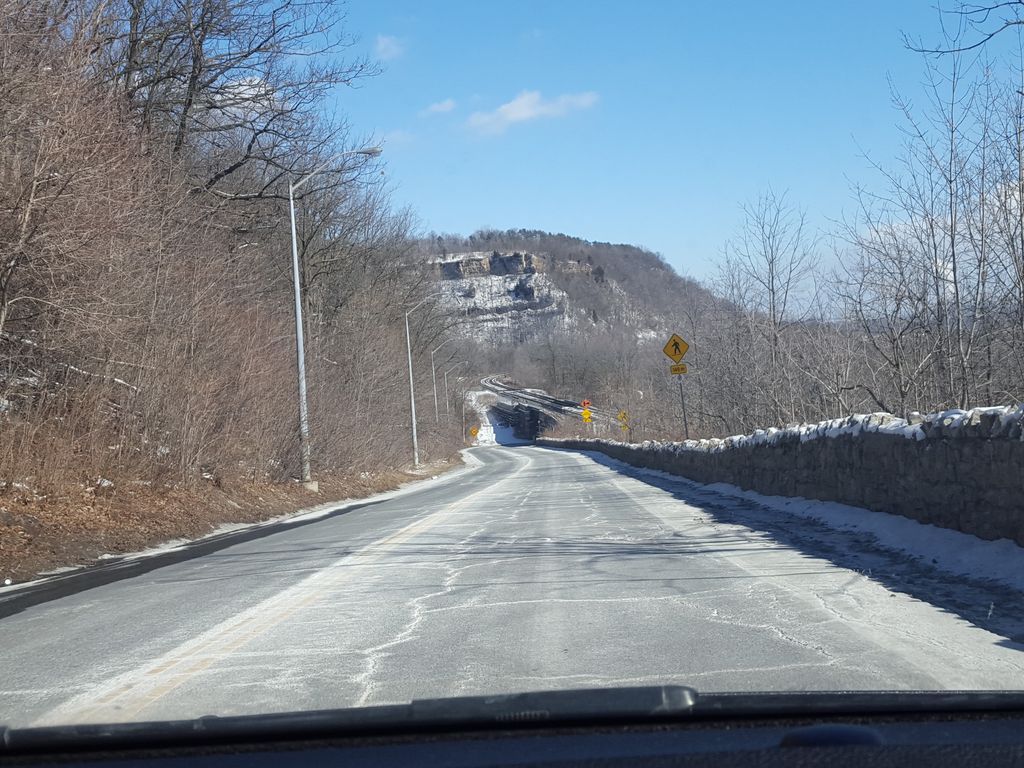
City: hamilton